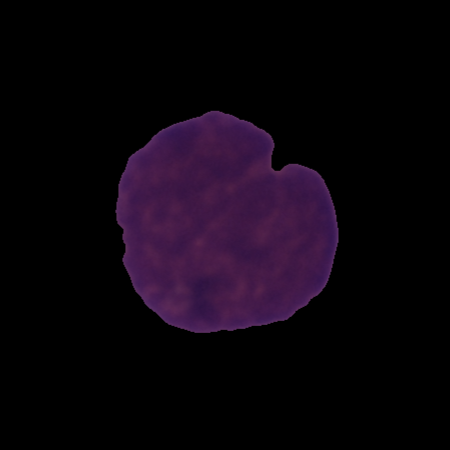
Label: cancer